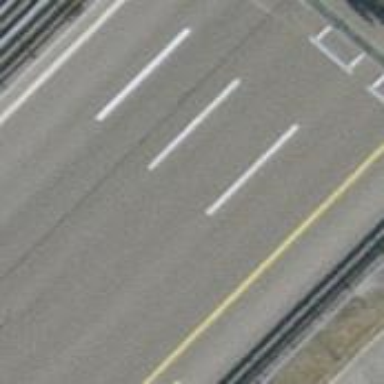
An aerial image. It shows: Motorway.